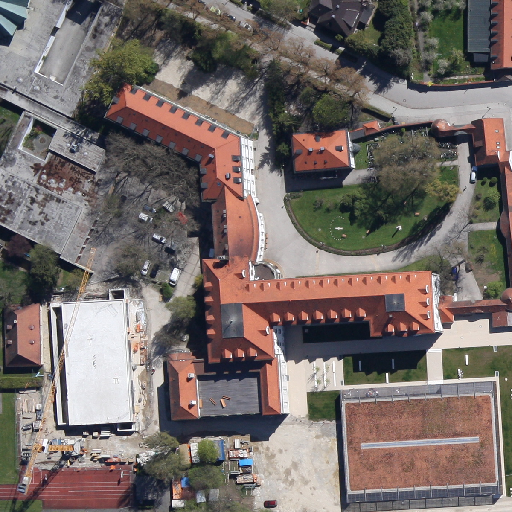
Referring expression: light-duty vehicle in the parking area